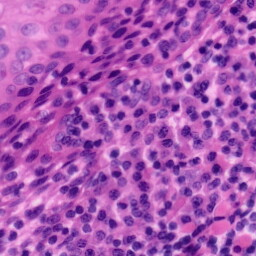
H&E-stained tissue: Tonsil